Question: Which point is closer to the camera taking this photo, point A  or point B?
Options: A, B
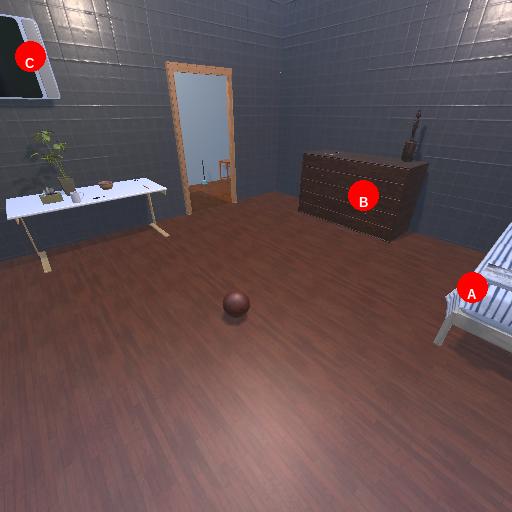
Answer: A